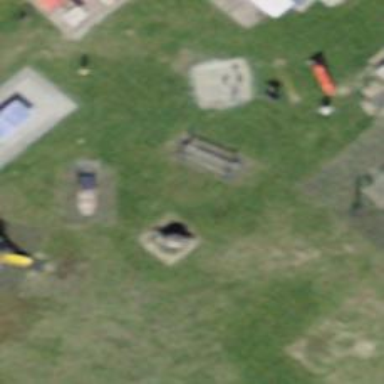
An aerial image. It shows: Playground area for leisure land.